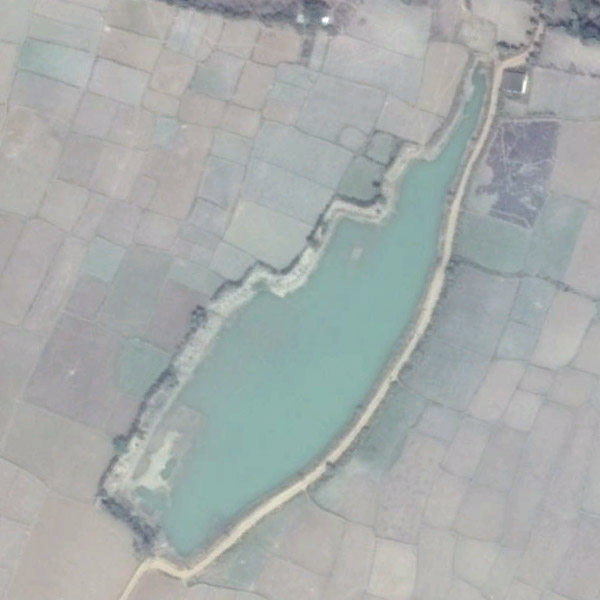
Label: Pond